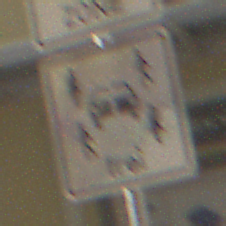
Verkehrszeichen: CarsharingfahrzeugeFrei
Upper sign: BeginnEingeschraenktesHalteverbotZone
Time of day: MorningAfternoon
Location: Outdoor (Urban)
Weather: PartlyCloudy
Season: NotSpecified
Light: Natural